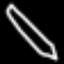
Label: pencil